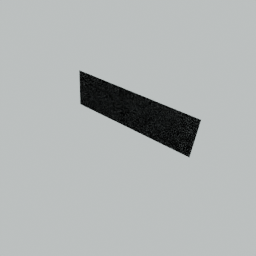
Label: architecture